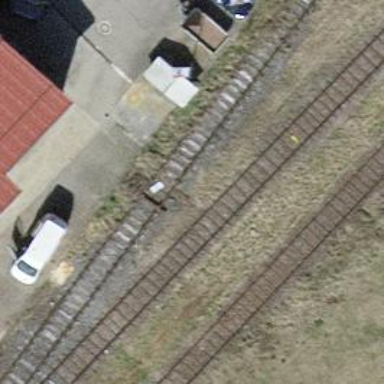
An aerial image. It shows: Abandoned spur railway.